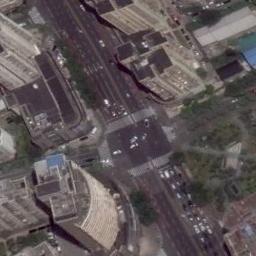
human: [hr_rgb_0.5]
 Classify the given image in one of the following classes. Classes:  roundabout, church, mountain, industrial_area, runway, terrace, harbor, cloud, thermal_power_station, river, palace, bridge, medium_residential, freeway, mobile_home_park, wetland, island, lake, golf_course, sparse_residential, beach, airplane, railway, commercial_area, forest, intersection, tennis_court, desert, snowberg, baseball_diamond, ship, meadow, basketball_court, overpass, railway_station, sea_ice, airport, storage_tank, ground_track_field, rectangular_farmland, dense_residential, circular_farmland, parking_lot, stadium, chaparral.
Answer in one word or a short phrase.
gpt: intersection